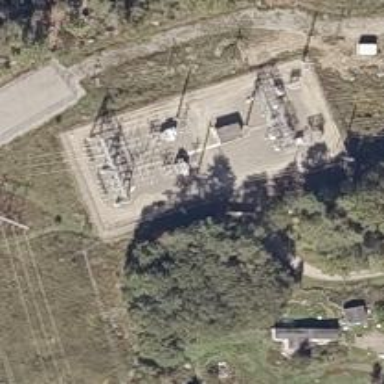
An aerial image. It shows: Distribution level power substation enclosed by fence.